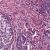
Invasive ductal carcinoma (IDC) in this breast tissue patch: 1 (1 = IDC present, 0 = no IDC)